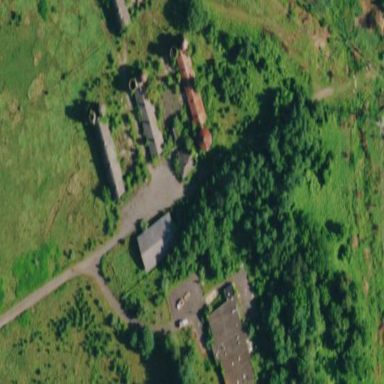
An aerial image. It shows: Farmyard area.